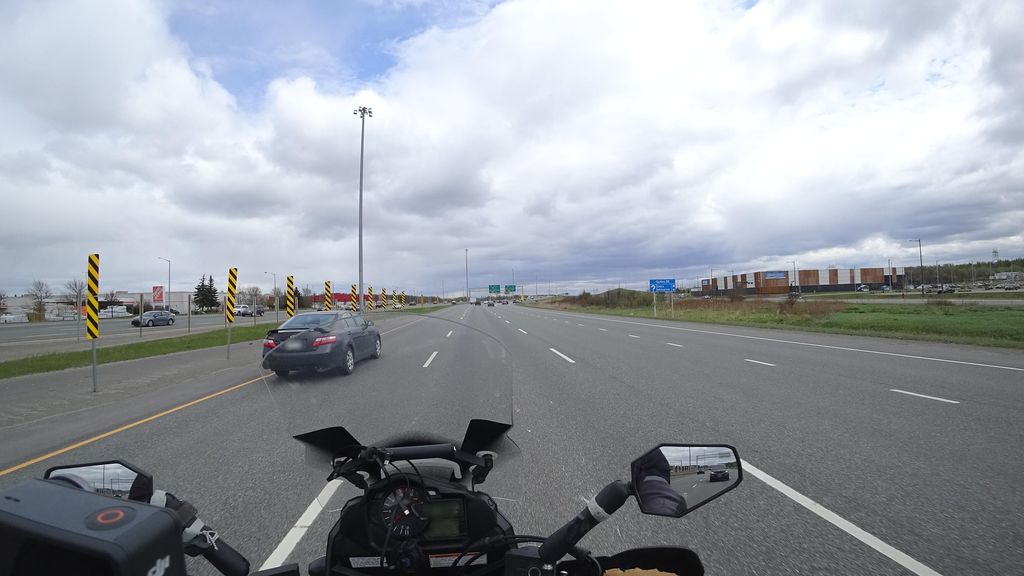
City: quebec_city